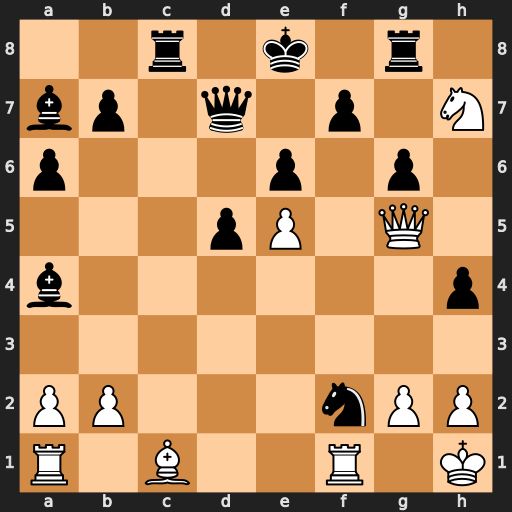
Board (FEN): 2r1k1r1/bp1q1p1N/p3p1p1/3pP1Q1/b6p/8/PP3nPP/R1B2R1K
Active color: w
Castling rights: -
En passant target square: -
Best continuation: Rxf2 Bxf2 Nf6+ Kd8 Nxd7+